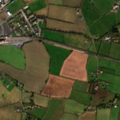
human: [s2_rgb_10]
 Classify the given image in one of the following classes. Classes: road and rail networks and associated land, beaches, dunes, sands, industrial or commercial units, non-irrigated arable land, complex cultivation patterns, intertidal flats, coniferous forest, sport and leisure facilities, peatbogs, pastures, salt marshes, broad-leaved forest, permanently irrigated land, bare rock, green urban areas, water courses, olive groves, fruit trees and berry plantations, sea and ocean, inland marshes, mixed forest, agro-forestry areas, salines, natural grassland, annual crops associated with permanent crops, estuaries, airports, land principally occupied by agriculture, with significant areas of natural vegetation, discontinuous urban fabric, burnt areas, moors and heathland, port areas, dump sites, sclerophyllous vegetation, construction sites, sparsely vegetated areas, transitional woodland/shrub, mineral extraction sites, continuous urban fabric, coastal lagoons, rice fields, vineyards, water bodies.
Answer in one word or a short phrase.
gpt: discontinuous urban fabric, non-irrigated arable land, pastures